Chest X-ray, PA view. Patient: 71 years old, sex F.
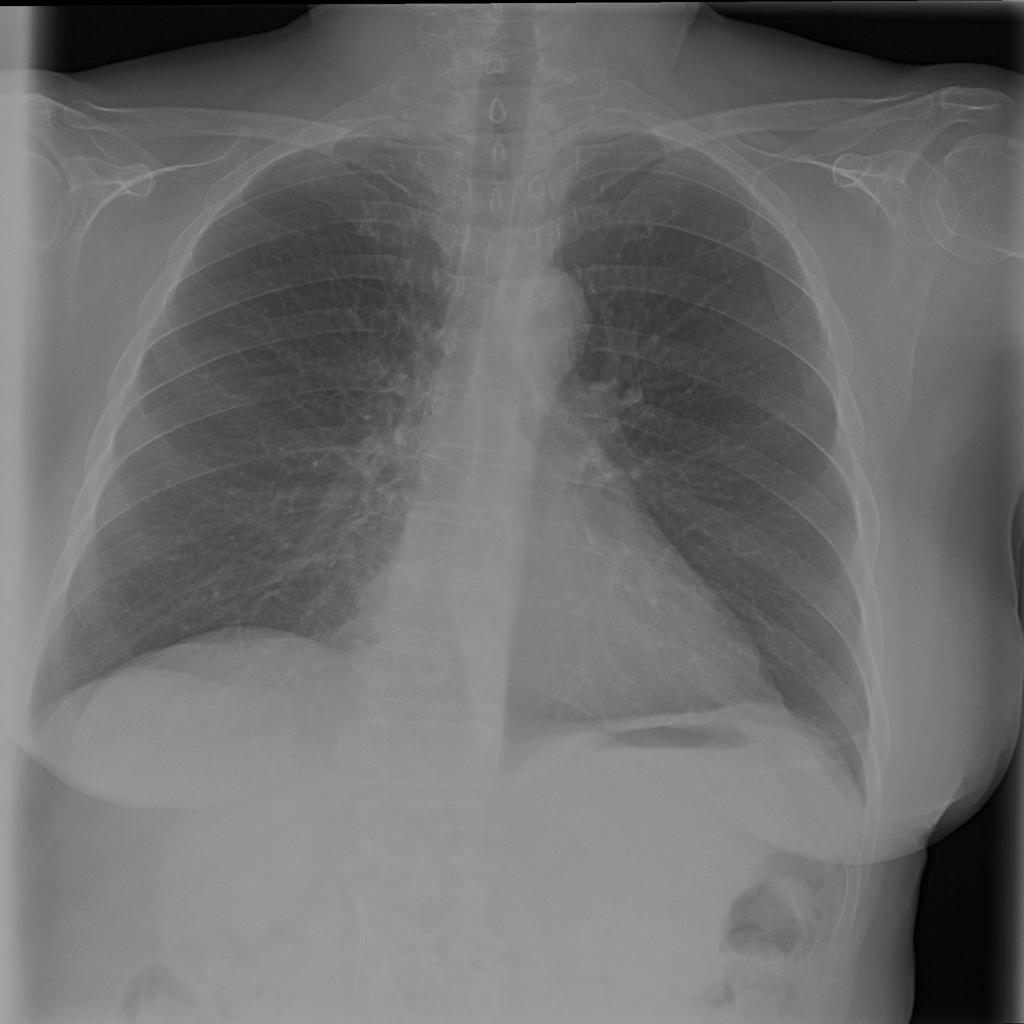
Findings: No Finding